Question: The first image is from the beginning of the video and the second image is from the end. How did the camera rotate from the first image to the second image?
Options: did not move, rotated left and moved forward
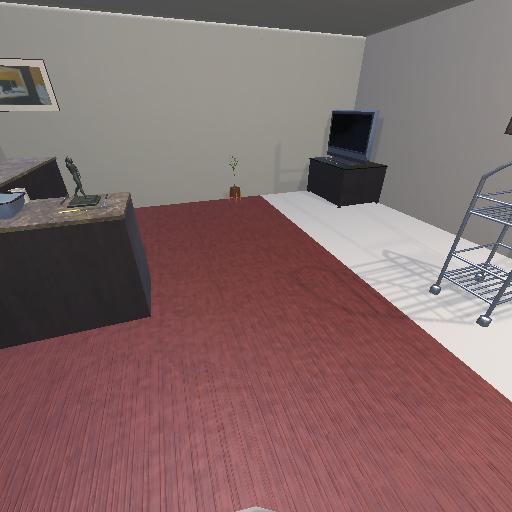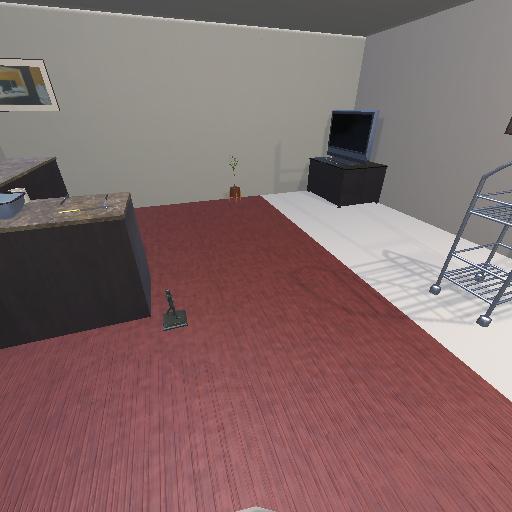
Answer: did not move